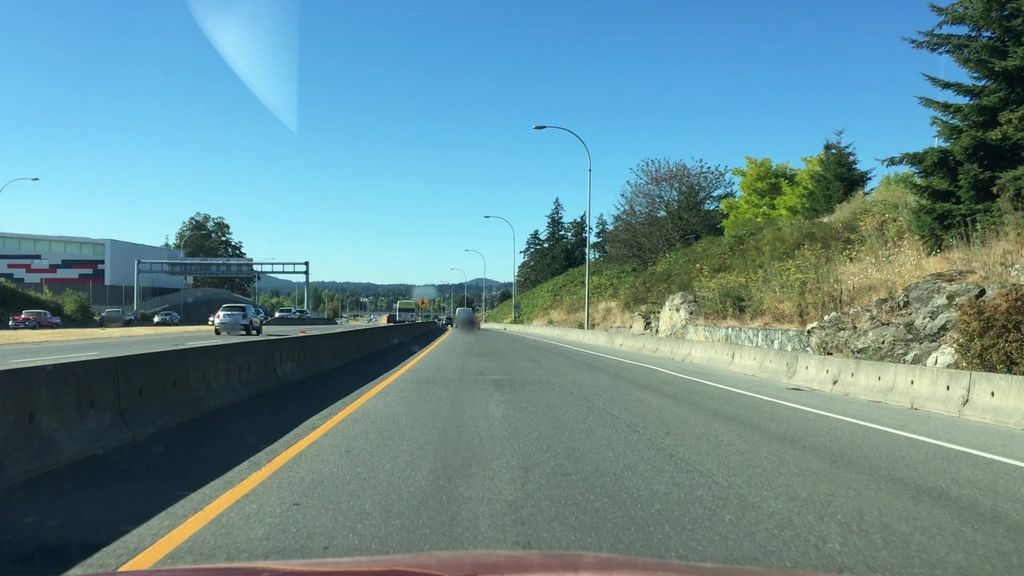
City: victoria